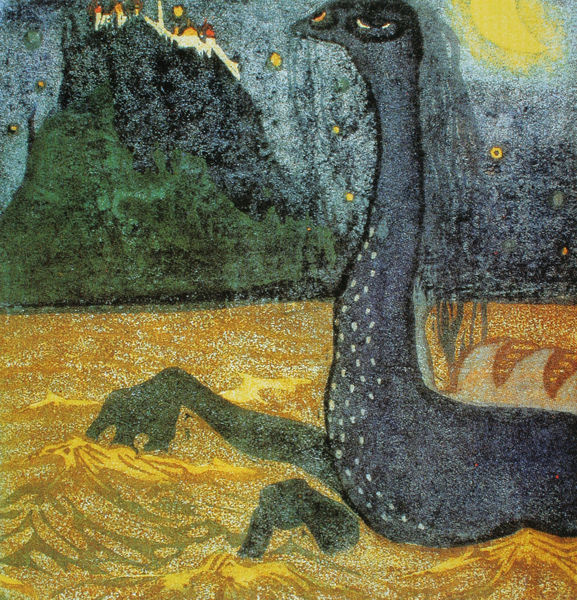
Titel: Mondnacht
Künstler: Wassily Kandinsky
Standort: Moskau
Institution: Tretjakow-Galerie
Schlagwörter: berg, blau, felsen, wasser, gelb, grün, sand, see, stadt, bunt, beige, symbolismus, sonne, auge, haare, schnabel, punkte, mond, burg, sterne, fleck, märchen, ungeheuer, tatzen, drache, klauen, monster, nessie, naive kunst, verwunschen, seeungeheuer, ungeheur, phantastik, felseninsel